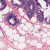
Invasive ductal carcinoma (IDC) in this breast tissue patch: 0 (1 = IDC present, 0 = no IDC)